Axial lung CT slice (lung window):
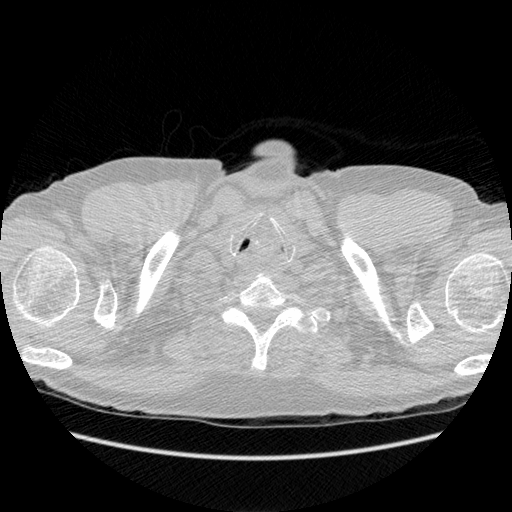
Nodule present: no